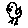
Label: bird